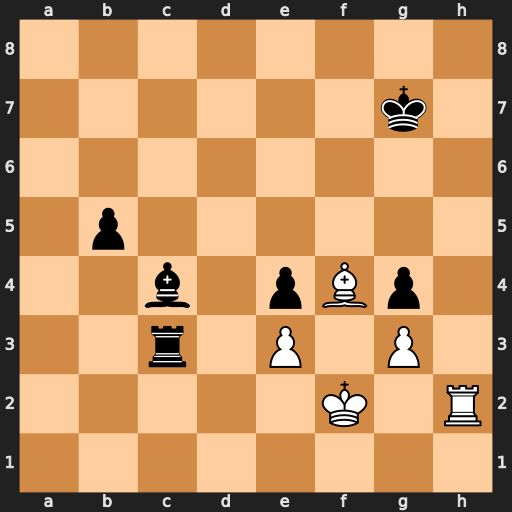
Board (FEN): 8/6k1/8/1p6/2b1pBp1/2r1P1P1/5K1R/8
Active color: w
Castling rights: -
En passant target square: -
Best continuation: Be5+ Kg6 Bxc3